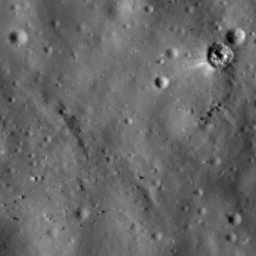
Host type: background_regolith
Lunar coordinates: latitude nan, longitude nan